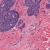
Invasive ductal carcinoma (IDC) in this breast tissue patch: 1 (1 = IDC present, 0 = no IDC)